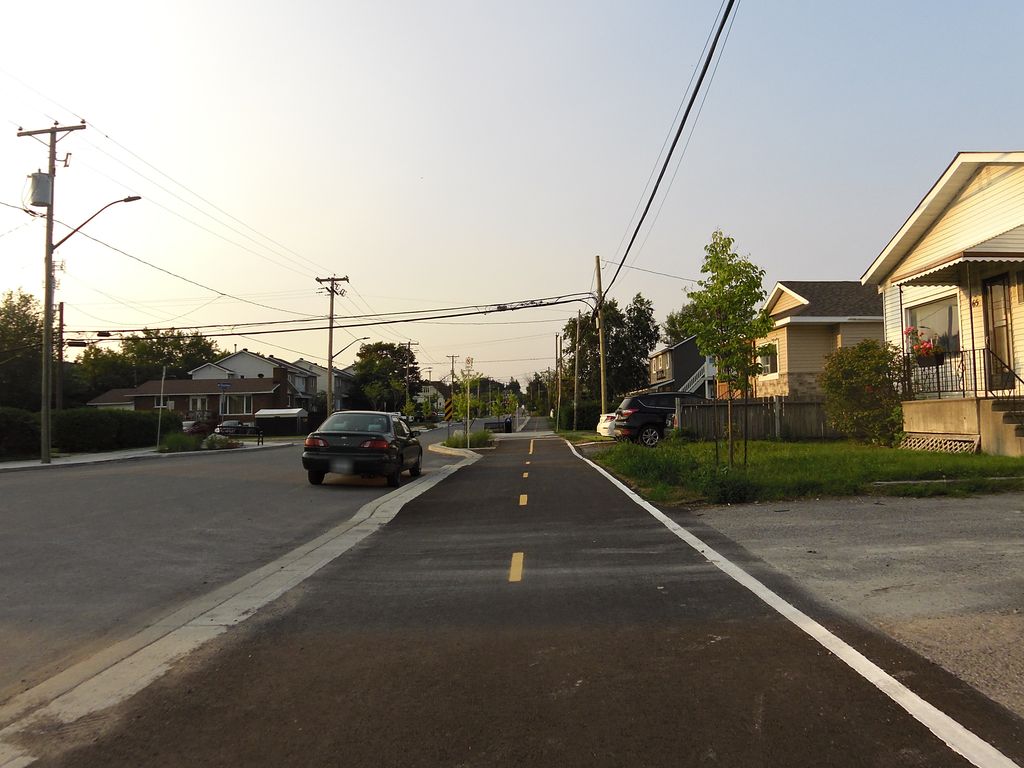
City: ottawa-gatineau